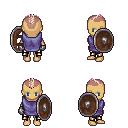
a pixel art fantasy rpg character, female body template, human, tanned skin, chain tabard jacket, gold greaves, white blonde short mohawk hairstyle, metal gloves, shield, four views (front, back, left, right), 2x2 character sprite sheet, small pixel art, hard edges, no anti-aliasing